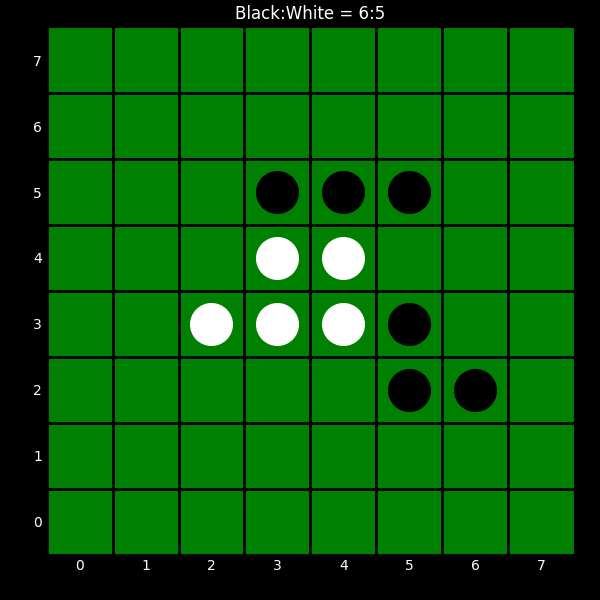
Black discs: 6
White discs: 5